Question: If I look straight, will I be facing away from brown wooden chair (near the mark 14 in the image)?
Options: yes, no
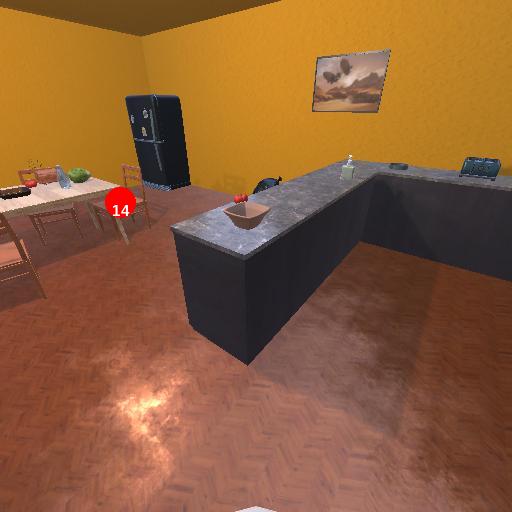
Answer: yes